Breast ultrasound image
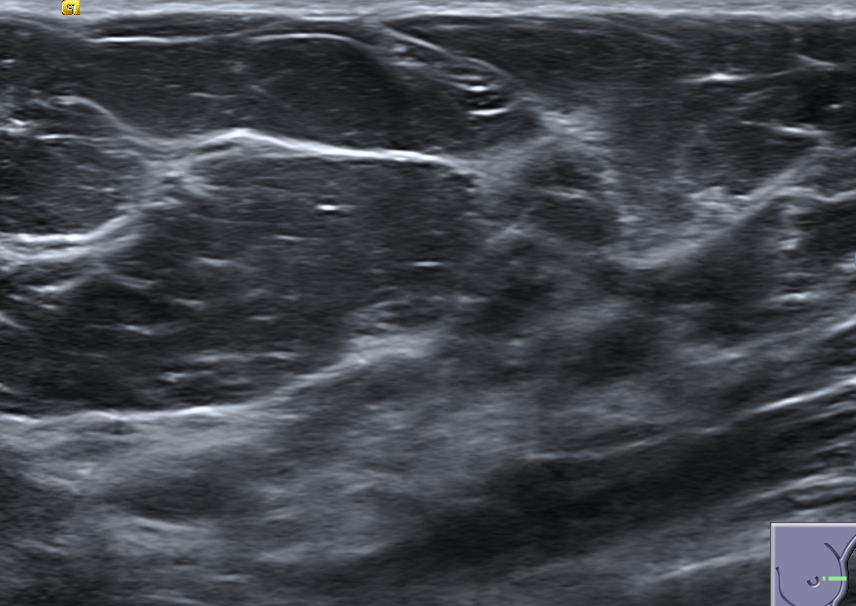
Diagnosis: normal